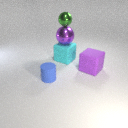
small green metal sphere above large purple metal sphere